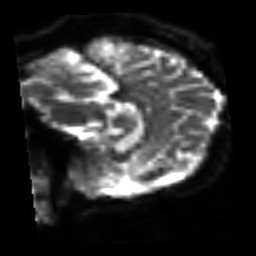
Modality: sbref
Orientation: sagittal
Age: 62
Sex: female
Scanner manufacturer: siemens
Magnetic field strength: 3 T
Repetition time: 3.2 s
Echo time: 0.081 s